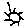
Label: sun